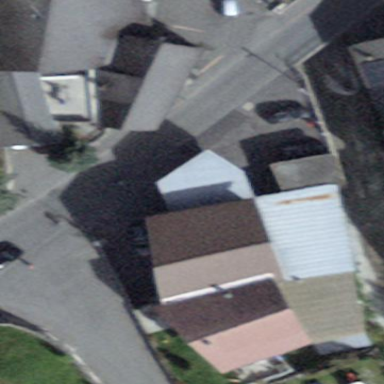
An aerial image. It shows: Car repair shop located in building.